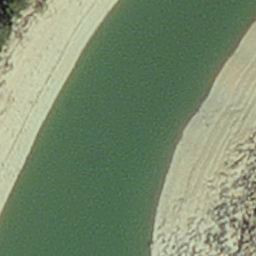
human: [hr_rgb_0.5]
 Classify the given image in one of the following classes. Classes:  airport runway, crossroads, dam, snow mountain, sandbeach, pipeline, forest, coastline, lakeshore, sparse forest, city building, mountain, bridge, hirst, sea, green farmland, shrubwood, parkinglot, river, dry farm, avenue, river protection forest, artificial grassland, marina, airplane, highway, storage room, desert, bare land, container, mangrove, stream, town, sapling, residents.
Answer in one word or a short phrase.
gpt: hirst